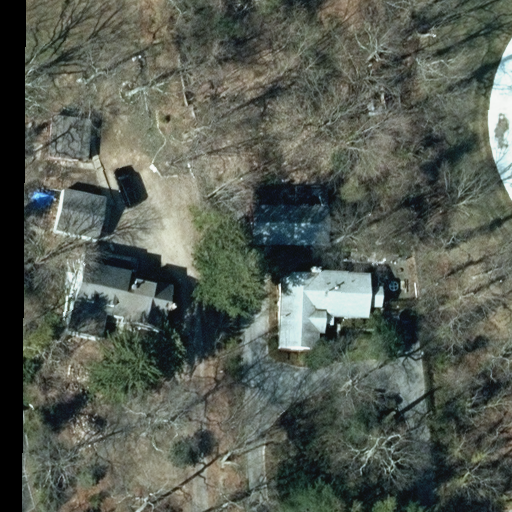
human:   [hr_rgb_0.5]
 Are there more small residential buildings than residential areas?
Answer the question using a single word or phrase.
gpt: no

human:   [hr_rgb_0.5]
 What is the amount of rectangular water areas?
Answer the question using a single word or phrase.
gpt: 0

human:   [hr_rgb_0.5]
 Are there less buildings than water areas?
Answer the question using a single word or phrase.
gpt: no

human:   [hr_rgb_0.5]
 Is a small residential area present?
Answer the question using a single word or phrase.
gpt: no

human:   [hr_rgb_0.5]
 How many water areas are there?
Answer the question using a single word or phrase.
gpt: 0

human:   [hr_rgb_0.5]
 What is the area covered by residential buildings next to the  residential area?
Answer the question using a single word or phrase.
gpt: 675m2

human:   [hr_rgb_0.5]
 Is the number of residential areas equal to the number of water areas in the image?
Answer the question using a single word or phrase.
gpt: no

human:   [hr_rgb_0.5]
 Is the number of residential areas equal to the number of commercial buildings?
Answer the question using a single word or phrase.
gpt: no

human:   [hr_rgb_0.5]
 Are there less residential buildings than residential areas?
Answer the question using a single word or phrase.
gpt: no

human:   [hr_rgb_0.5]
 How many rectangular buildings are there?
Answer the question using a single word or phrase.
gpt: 3

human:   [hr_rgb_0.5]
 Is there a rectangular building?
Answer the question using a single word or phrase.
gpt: yes

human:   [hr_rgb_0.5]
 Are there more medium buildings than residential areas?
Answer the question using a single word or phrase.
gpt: yes

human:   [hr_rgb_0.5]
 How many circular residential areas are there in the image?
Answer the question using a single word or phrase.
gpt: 0

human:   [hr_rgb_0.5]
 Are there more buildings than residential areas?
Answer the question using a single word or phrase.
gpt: yes

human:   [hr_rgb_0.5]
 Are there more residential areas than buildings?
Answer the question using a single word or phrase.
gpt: no

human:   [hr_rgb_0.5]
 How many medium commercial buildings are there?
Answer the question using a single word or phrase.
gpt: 0

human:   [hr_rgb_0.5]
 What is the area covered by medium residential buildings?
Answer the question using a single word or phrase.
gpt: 675m2

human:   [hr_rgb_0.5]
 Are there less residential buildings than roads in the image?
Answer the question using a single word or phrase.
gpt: no

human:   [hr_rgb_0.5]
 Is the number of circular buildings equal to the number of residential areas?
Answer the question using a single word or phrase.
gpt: no

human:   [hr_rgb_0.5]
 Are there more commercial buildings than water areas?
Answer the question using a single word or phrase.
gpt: no

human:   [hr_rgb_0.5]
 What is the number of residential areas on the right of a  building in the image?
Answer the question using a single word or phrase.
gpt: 1

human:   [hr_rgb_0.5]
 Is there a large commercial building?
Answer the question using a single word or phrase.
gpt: no

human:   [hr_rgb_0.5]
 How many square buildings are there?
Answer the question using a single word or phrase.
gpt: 0

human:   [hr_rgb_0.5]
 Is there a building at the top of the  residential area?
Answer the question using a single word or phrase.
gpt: yes

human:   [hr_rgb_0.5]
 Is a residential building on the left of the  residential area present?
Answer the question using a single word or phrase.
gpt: yes

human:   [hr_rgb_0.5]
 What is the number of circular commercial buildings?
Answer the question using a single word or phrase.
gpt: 0

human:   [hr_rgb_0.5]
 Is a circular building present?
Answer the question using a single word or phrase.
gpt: no

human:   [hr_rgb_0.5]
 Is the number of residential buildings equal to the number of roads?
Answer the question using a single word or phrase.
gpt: no

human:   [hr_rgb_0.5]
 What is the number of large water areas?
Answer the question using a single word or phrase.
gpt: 0

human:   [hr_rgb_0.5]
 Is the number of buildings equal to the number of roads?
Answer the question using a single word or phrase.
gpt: no

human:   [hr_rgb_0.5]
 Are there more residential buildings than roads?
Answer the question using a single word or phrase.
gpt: yes

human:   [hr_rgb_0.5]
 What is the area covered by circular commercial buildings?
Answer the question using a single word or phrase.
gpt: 0m2

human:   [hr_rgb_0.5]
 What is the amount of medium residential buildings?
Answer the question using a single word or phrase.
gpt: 3

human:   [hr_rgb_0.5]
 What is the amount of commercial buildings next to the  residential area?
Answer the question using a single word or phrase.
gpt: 0

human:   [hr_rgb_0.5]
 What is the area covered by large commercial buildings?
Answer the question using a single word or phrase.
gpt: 0m2

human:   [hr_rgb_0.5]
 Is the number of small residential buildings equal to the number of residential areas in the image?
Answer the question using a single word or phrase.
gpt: no